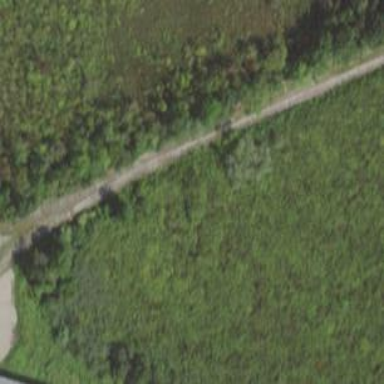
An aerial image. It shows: Abandoned railway.